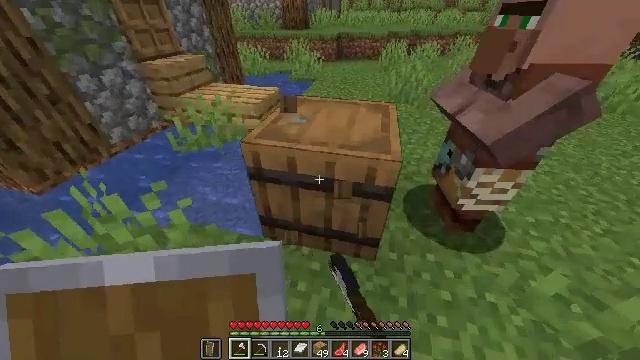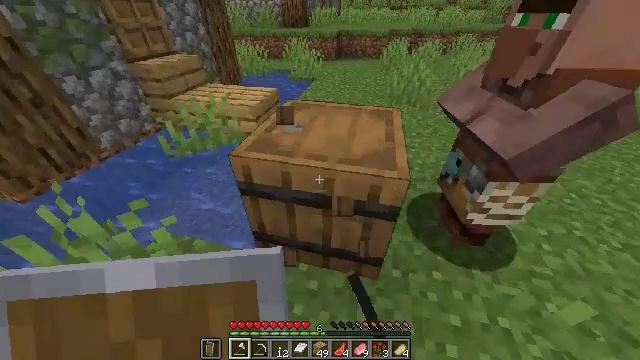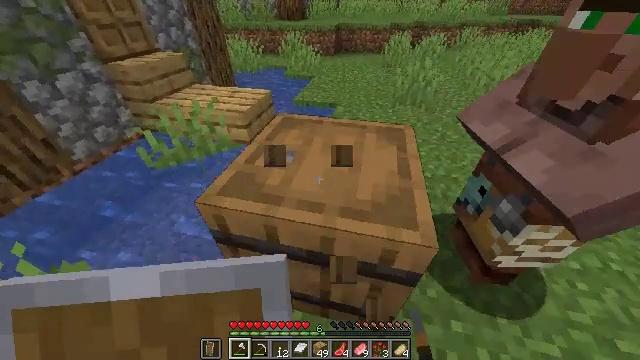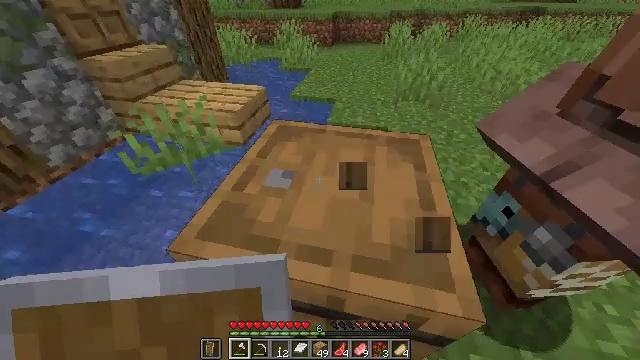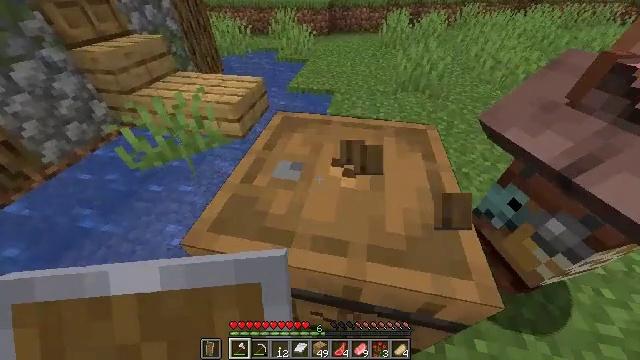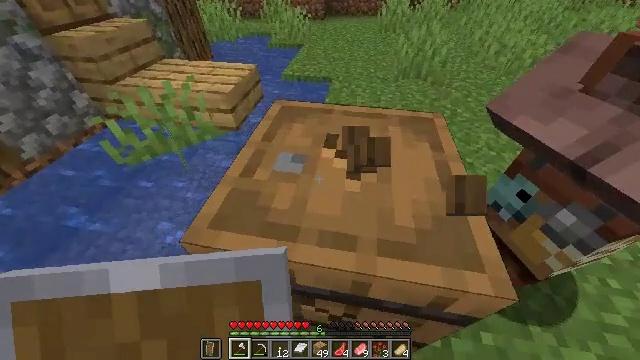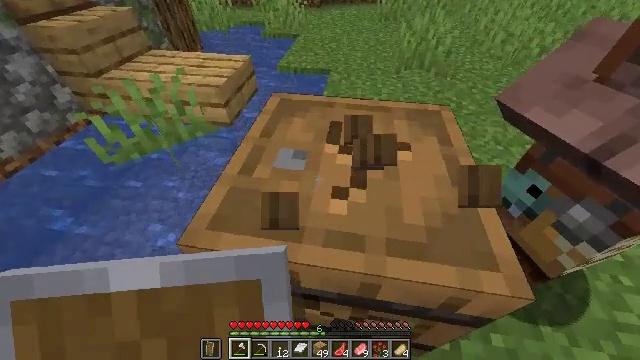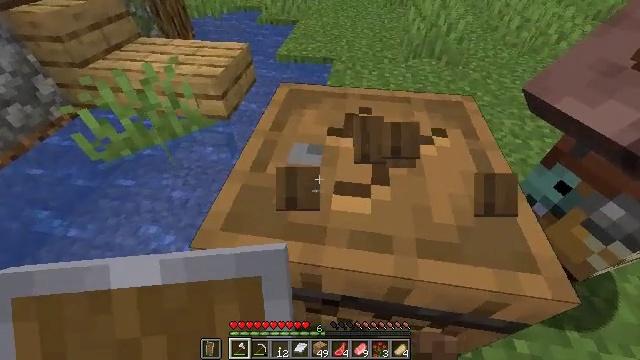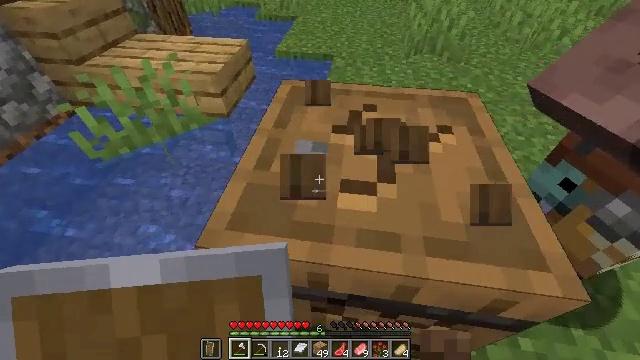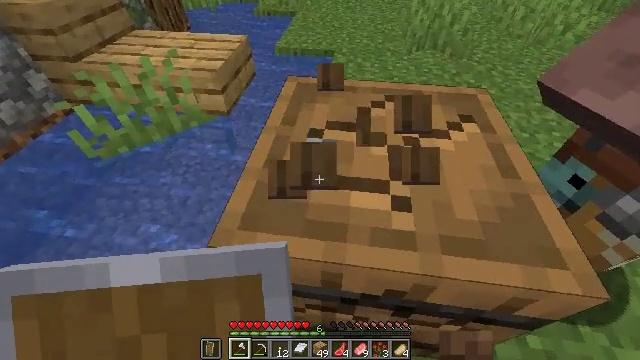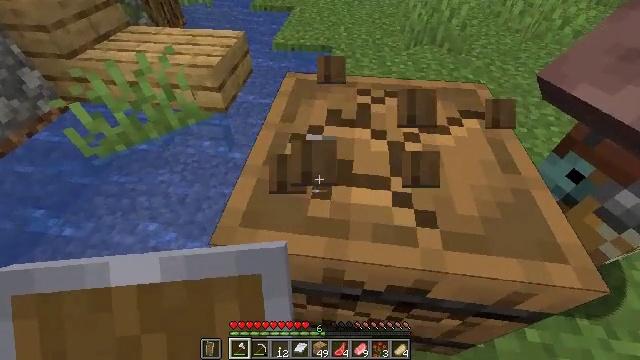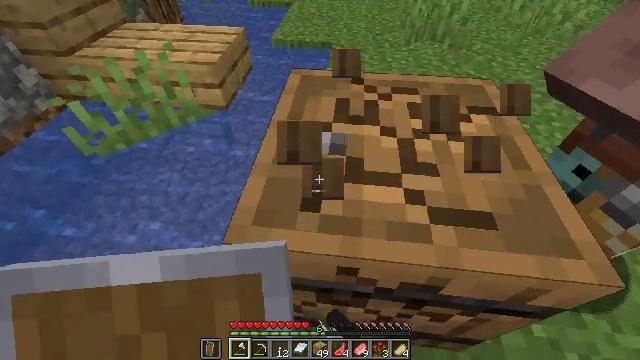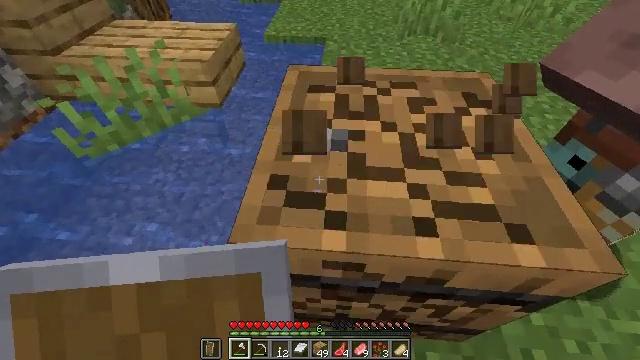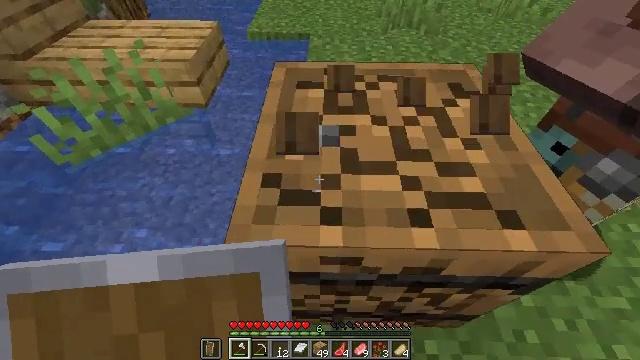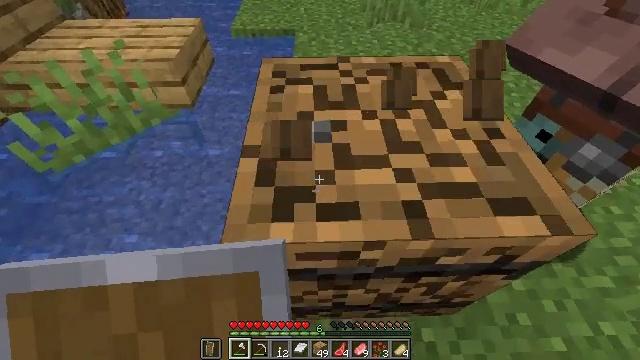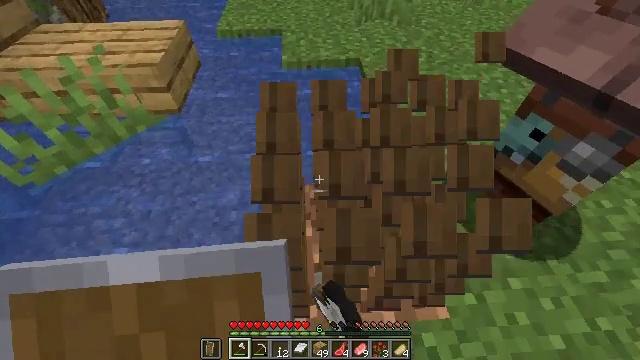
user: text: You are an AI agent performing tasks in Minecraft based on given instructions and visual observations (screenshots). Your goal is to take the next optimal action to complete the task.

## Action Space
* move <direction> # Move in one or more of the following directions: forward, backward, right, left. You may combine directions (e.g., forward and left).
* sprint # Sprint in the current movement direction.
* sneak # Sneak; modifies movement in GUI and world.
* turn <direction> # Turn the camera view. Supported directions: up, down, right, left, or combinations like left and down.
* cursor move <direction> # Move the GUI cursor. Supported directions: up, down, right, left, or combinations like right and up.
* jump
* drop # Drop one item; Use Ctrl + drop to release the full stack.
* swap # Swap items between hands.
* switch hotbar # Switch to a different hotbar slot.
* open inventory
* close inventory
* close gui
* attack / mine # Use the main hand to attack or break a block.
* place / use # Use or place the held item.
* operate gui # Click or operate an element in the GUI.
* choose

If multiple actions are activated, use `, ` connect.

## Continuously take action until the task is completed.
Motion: motion action
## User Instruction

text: Mine the barrel to retrieve its items.
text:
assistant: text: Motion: move forward, sprint
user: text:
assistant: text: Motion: move forward, sprint, turn down, attack / mine
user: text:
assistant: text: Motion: move forward, sprint, turn down, attack / mine
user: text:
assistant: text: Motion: move forward, sprint, turn right and down, attack / mine
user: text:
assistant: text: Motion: move forward, sprint, turn right and down, attack / mine
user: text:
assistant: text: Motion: move forward, sprint, attack / mine
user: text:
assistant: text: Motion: move forward, sprint, attack / mine
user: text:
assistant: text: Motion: move forward, sprint, attack / mine
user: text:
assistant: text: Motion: move forward, sprint, attack / mine
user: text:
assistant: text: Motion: move forward, sprint, attack / mine
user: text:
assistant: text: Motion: move forward, sprint, attack / mine
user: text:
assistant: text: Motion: move forward, sprint, turn right, attack / mine
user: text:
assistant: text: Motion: move forward, sprint, turn right, attack / mine
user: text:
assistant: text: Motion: move forward, sprint, turn right, attack / mine
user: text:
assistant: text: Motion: move forward, sprint, turn right, attack / mine
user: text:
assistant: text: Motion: move forward, sprint, attack / mine
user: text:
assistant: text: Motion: move forward, sprint, attack / mine
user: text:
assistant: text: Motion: move forward, sprint, attack / mine
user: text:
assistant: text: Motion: move forward, sprint, attack / mine
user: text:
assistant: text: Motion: move forward, sprint, attack / mine
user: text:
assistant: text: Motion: move forward, sprint, attack / mine
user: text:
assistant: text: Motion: move forward, sprint, turn right and up, attack / mine
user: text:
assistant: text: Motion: move forward, sprint, turn up, attack / mine
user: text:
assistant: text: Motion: move forward, sprint, turn up
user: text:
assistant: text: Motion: move forward, sprint, turn up
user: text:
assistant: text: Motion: move forward, sprint, turn left and up
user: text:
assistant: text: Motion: move forward, sprint, turn left and up
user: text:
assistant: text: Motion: move forward, sprint, turn left and up
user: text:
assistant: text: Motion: move forward, sprint, turn left and up
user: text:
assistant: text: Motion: move forward, sprint, jump